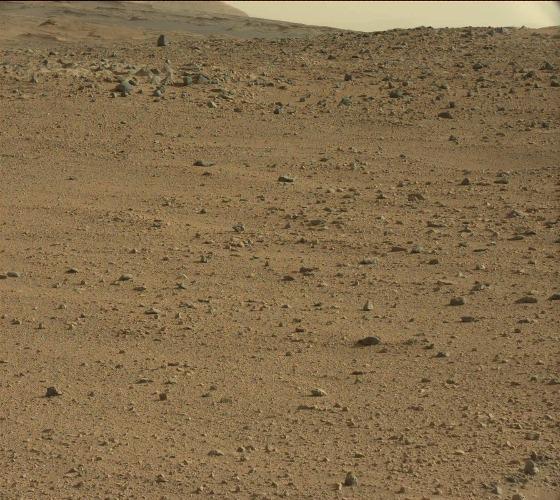
Terrain classes present: Gravel / Sand / Soil, Rock, Sky / Distant Mountains